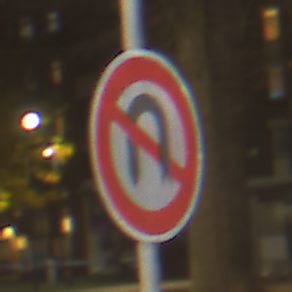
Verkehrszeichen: VerbotWenden
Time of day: Night
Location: Outdoor (Urban)
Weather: Clear
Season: NotSpecified
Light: Artificial